Question: I used this code below to Enable/Disable Button Control inside my usercontol on my Form which works perfect.
'''
var btnAdd = this.userControlCommonTask1.Controls.Find("btnAdd", true);
btnAdd[0].Enabled = true;
'''
But when i use toostrip(toolstrip1) with buttons (btnAdd,btnEdit,btndelete etch..) and use my code above

I got:
'''
Index was outside the bounds of the array.
'''
I tried this one but it only works in toolstrip.
'''
var btnAdd = this.userControlCommonTask1.Controls.Find("toolstrip1", true);
btnAdd[0].Enabled = true;
'''
Thanks in Regards
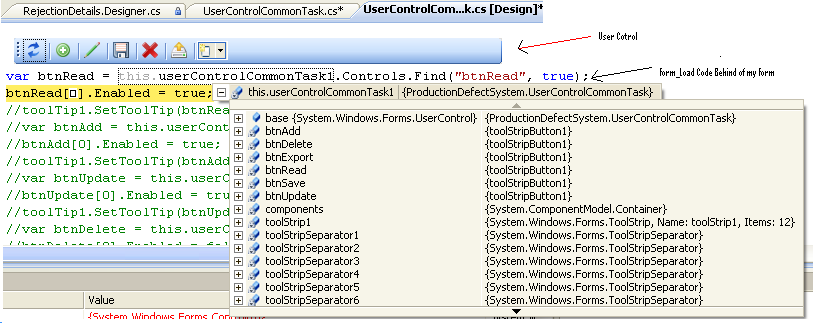
Answer: I already Solve my Problem:
'''
var toolstrip1 = this.userControlCommonTask1.Controls.Find("toolstrip1", true);
var toolstrip1Items = toolstrip1[0] as ToolStrip; <-- set to toolstrip control
var btnRead = toolstrip1Items.Items.Find("btnRead", true); <--get BtnRead on toolstrip Item.Find
btnRead[0].Enabled = false; <--disable/Enable btn
'''
This can be a reference for other Developers.
Cheers!